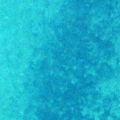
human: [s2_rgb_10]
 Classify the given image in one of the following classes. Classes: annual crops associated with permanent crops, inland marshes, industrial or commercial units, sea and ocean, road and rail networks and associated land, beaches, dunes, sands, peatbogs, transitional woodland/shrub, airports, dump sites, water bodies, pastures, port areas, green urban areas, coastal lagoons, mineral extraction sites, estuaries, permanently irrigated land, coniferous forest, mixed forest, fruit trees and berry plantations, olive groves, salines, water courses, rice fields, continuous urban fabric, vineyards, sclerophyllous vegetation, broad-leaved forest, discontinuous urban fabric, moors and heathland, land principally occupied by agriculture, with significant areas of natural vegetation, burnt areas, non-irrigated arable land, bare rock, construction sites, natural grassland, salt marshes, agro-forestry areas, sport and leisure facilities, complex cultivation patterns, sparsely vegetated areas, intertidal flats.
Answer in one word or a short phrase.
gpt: sea and ocean